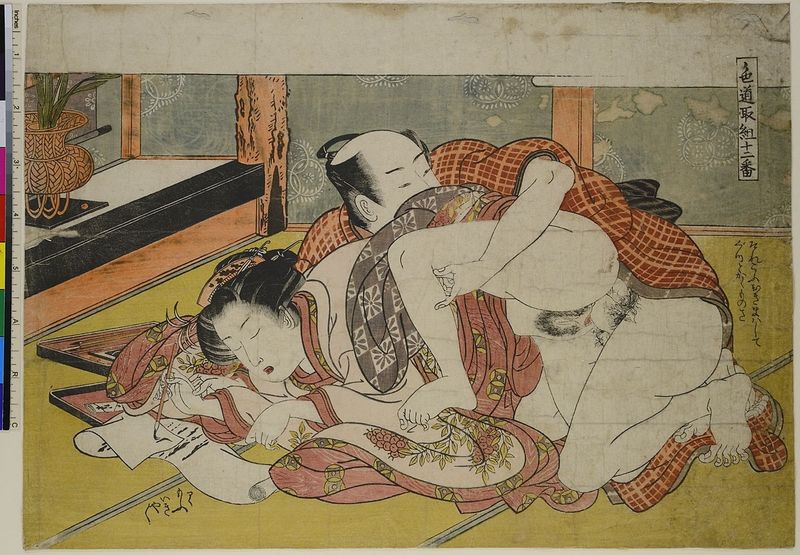
Titel: Liebe beim Briefe schreiben, aus der Serie: Auseinandersetzungen mit den Wegen der Liebe
Künstler: Isoda Kory&#x16B;sai
Standort: Hamburg
Institution: Museum für Kunst und Gewerbe Hamburg
Schlagwörter: feder, hand, mann, nackt, gelb, braun, frau, frisur, schwarz, rot, teppich, regal, haare, paar, vase, holzschnitt, japan, schrift, liebe, papier, liegen, schlafen, farbe, bett, japanisch, scham, fuss, sex, druck, druckgraphik, druckgrafik, buchstaben, tinte, zeichnen, brief, briefumschlag, schreiben, schriftrolle, zeit, griffel, farbholzschnitt, korrespondenz, geschlechtsverkehr, edo, koitus, reproduktionen, druckerzeugnisse, tätigkeit, briefverkehr, shunga, nkimono, japanische druckgrafik, ukyo-e